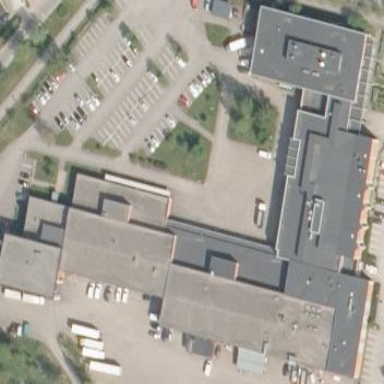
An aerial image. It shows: Salmon-colored school building with gray roof.